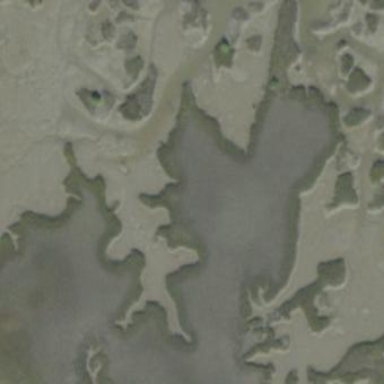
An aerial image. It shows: Saltmarsh wetland.